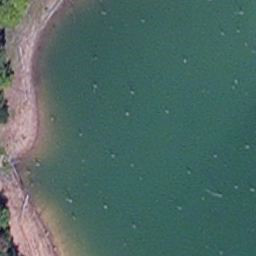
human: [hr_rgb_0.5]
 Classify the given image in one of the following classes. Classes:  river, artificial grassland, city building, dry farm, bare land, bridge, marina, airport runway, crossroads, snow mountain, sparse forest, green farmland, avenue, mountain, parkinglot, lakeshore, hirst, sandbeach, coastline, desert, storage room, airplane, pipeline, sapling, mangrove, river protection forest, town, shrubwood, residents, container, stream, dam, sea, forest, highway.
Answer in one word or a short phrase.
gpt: lakeshore